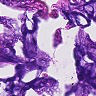
Metastatic tissue present: no